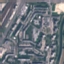
Land use / land cover class: Residential